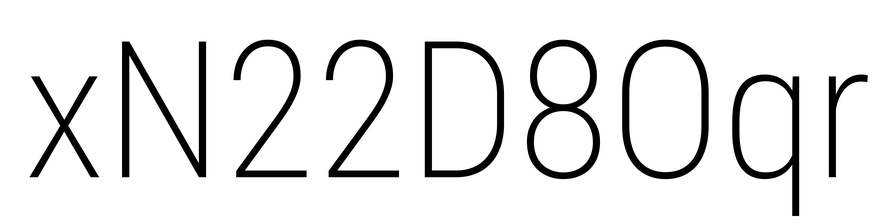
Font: Roboto_Condensed_ExtraLight